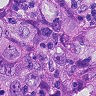
Metastatic tissue present: yes